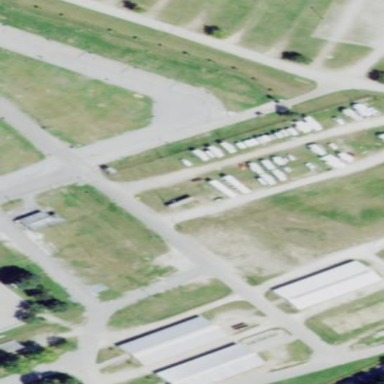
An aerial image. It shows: Caravan site for tourism.